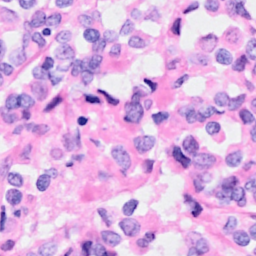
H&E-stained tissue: Breast